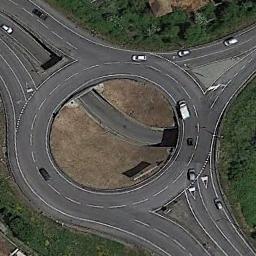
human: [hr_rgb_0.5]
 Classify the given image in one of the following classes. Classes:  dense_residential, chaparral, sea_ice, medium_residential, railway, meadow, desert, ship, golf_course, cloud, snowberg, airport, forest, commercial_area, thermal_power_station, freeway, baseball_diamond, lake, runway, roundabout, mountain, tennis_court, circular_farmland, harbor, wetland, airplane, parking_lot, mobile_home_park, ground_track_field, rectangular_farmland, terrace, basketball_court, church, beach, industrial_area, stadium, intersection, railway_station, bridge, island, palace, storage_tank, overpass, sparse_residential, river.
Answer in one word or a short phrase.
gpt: roundabout